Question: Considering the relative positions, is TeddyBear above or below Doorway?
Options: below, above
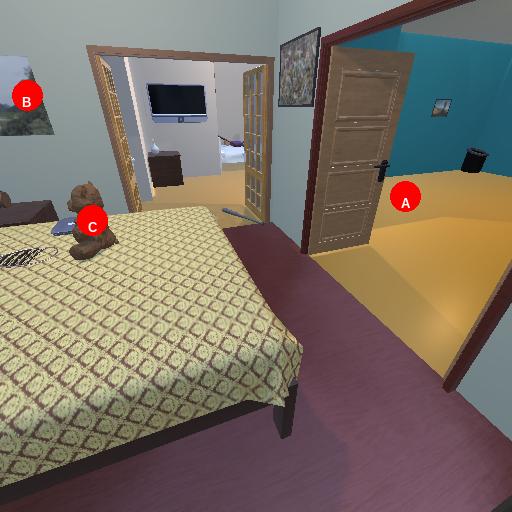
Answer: below